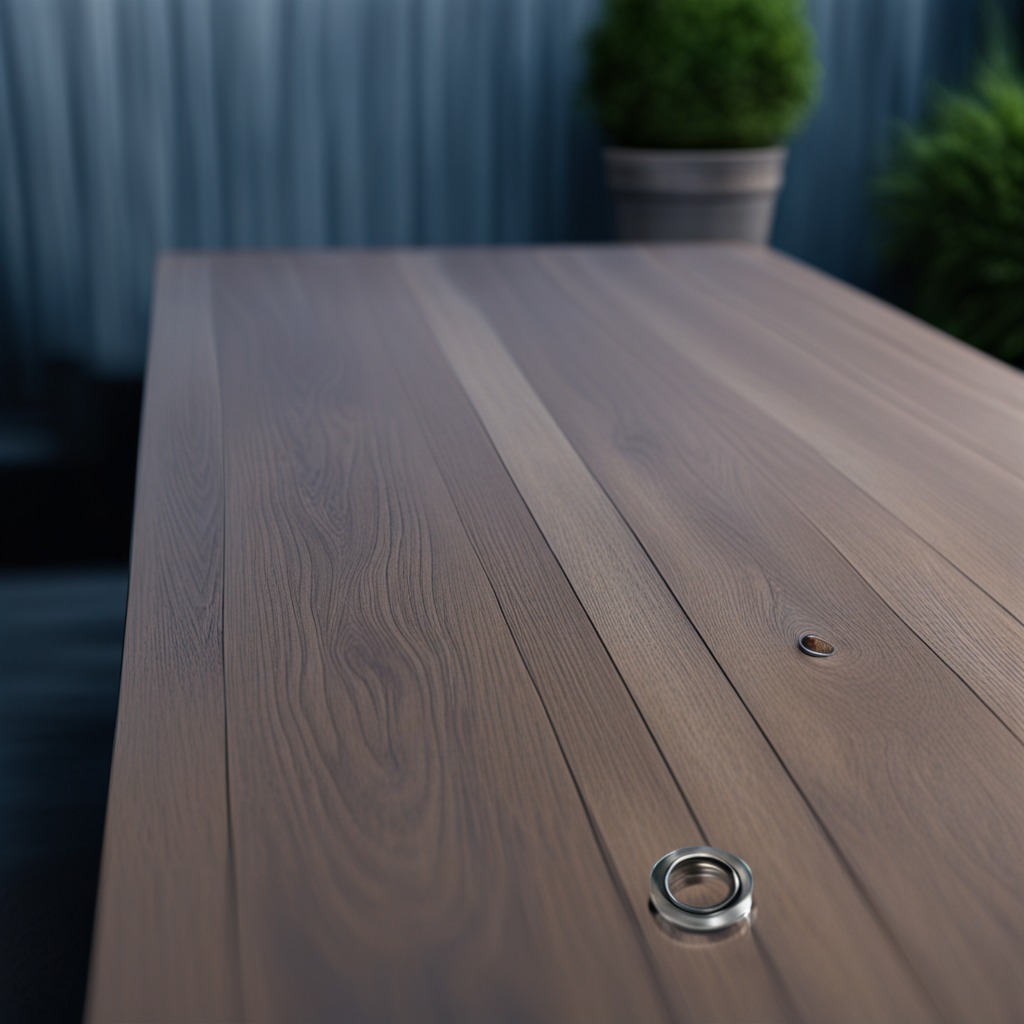
A metal nut is lying on a table with burn marks in a small garage at twilight.